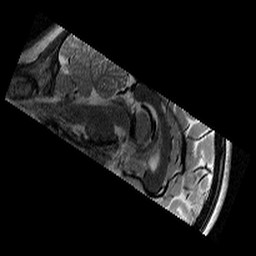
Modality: T2w
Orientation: sagittal
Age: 10
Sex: female
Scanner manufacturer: siemens
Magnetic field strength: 3 T
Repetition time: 9.23 s
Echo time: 0.067 s